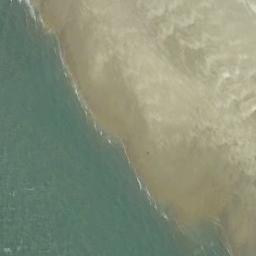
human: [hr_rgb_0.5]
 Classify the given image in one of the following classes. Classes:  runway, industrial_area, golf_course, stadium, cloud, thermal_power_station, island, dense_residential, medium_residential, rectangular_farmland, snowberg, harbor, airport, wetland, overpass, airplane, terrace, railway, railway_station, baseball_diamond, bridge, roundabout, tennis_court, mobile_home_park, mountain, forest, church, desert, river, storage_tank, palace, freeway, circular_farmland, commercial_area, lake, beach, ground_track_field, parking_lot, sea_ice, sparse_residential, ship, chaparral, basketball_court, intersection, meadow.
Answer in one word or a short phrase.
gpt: beach